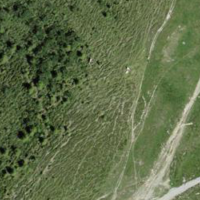
EUNIS habitat code: 26
Species observed at this site:
Bartsia alpina